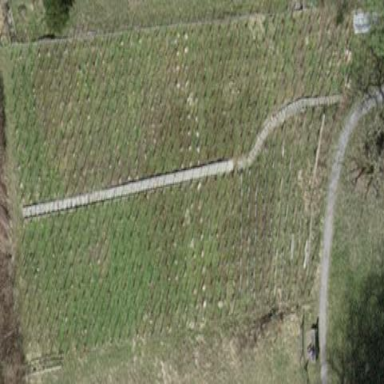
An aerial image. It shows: Vineyard growing grapes.